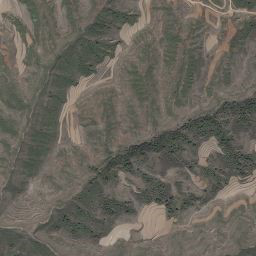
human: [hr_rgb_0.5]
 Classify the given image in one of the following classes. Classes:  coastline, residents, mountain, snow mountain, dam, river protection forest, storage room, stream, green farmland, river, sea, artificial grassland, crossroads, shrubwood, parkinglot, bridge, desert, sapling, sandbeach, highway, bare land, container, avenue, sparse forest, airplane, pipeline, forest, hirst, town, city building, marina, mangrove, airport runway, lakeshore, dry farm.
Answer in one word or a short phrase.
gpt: mountain